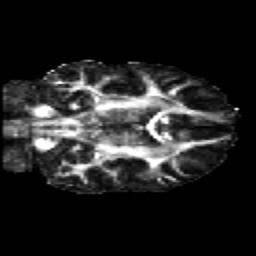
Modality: FA
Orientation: coronal
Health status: healthy
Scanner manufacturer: siemens
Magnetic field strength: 3 T
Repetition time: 12 s
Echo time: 0.092 s